Question: Currently I'm setting my UIBarButtonItem to a 40x40 px image with a transparent background. When I go to set the UIBarButtonItem to this image, it produces the result below:

I just want the image of the guy without the green background. How should I go about doing this?
'''
self.navigationItem.leftBarButtonItem = [[UIBarButtonItem alloc] initWithImage:[UIImage imageNamed:@"profile-barbutton.png"] style:UIBarButtonItemStylePlain target:self.navigationController action:@selector(myselector)];
'''
Also tried the following (as well as initializing the bar with initWithTitle:@"" ...
The following code produces the exception [MasterViewController toggleMenu]: unrecognized selector because the selector is inside my NavigationController class, which was previously referenced with the UIBarButtonItem but isn't any longer.
'''
UIButton *profileBarButton = [[UIButton alloc] initWithFrame:CGRectMake(0, 0, 40.0f, 40.0f)];
[profileBarButton setImage:[UIImage imageNamed:@"profile-barbutton.png"] forState:UIControlStateNormal];
[profileBarButton addTarget:self action:@selector(toggleMenu) forControlEvents:UIControlEventTouchUpInside];
self.navigationItem.leftBarButtonItem = [[UIBarButtonItem alloc] initWithCustomView:profileBarButton];
[self.navigationItem.leftBarButtonItem setTarget:self.navigationController];
[self.navigationItem.leftBarButtonItem setAction:@selector(toggleMenu)];
'''
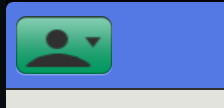
Answer: You want to set the background image, not the image. Try this:
'''
[self.navigationItem.leftBarButtonItem setBackgroundImage:[UIImage imageNamed:@"profile-barbutton.png"] forState:UIControlStateNormal barMetrics:UIBarMetricsDefault];
'''